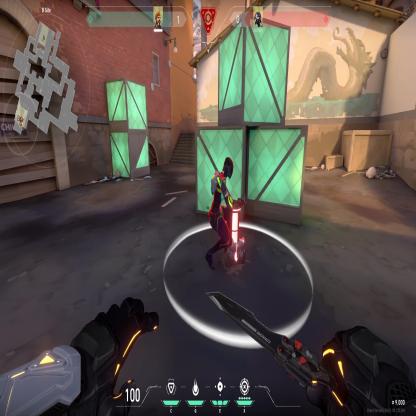
Label: planted spike ; enemy